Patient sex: F
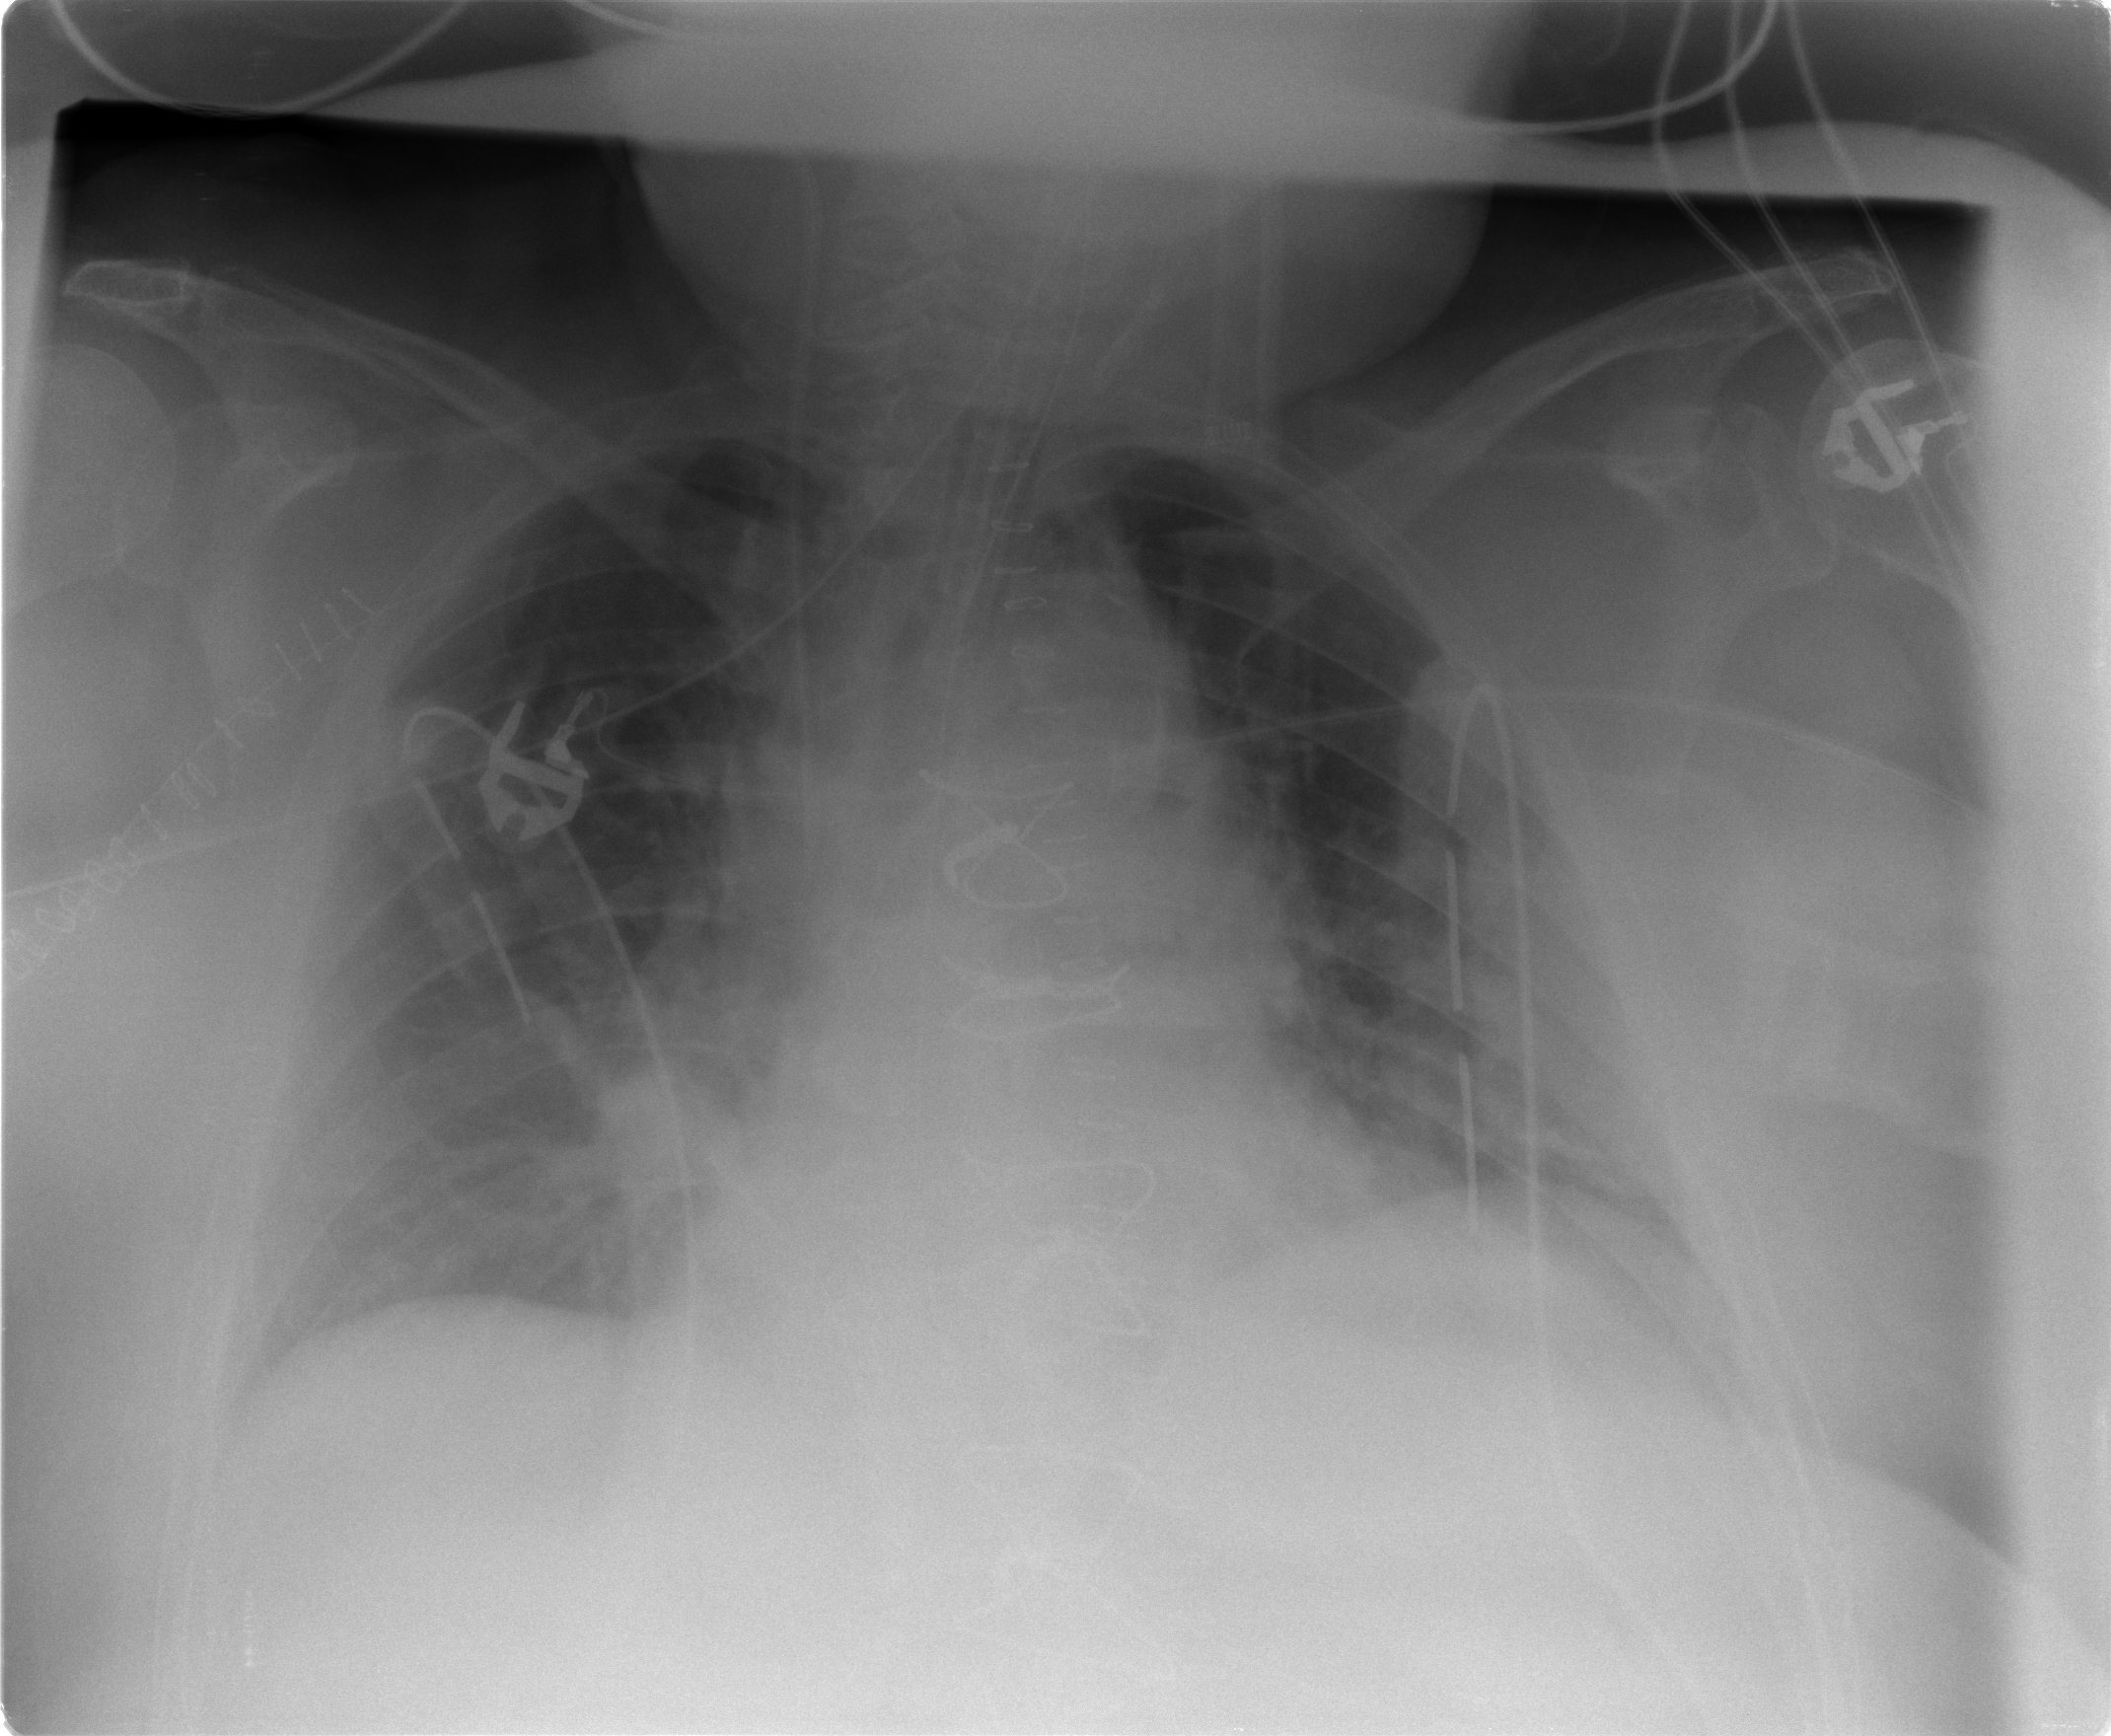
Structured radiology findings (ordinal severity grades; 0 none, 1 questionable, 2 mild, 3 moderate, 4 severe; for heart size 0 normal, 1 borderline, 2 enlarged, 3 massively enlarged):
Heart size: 2
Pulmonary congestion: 2
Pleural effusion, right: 1
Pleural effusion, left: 1
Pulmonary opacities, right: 1
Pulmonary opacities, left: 0
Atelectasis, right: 2
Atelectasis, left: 2